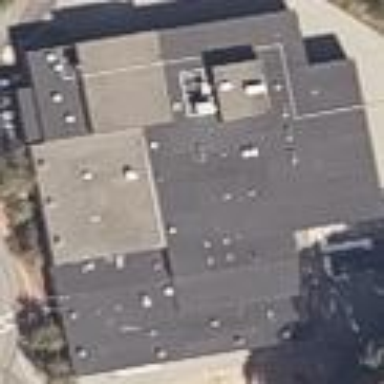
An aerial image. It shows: School building.